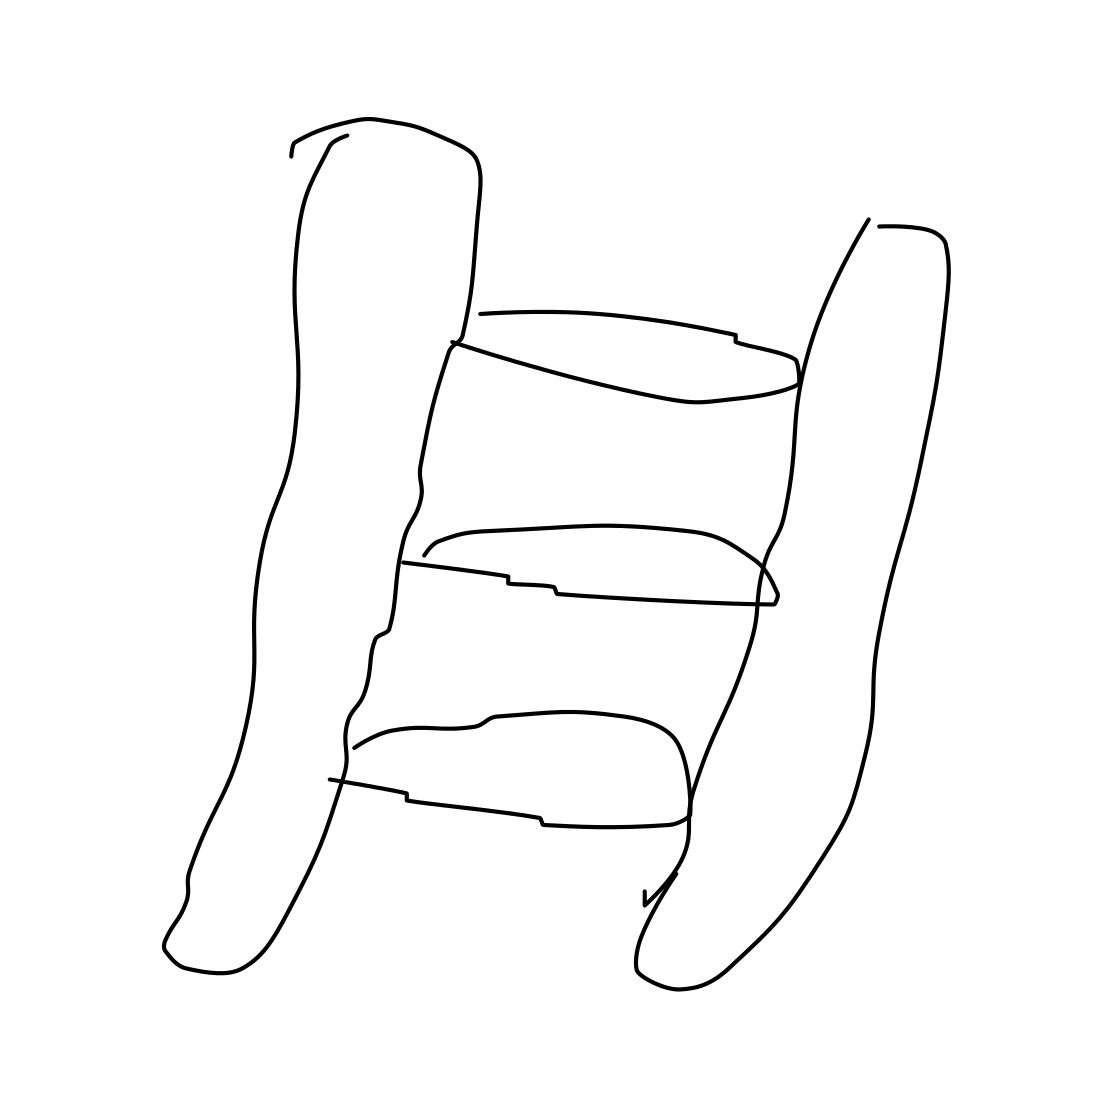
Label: ladder